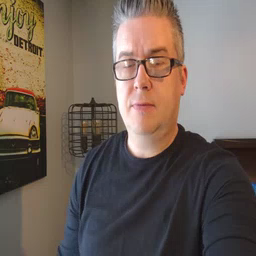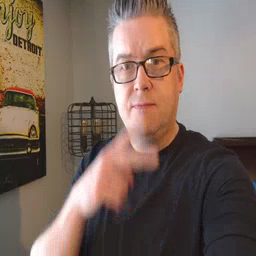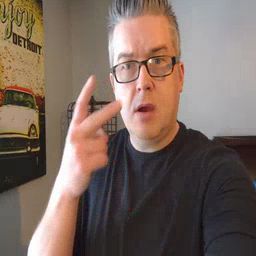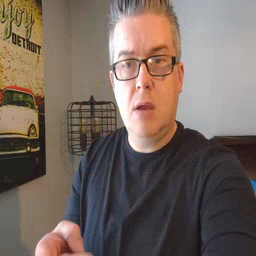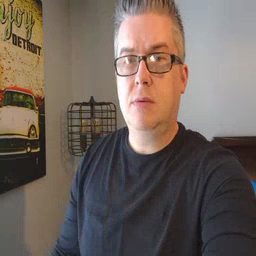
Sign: fall